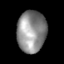
Tissue: skin
Cell type: Epithelial cells
Senescence score: 0.2822
Nuclear area (px): 1181
Mean DAPI intensity: 141.441